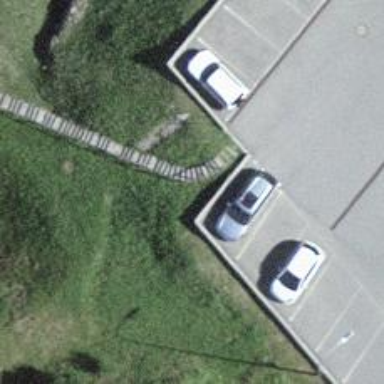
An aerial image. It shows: Set of steps on the road.